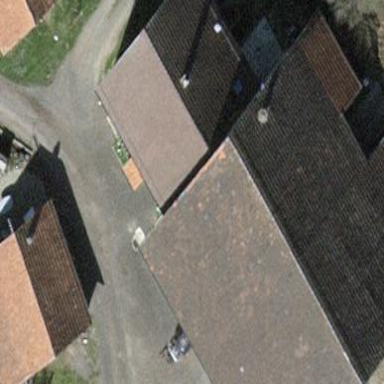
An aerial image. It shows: Gabled roof farm building.